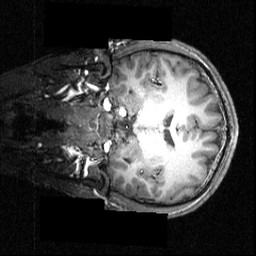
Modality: T1w
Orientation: coronal
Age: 18
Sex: male
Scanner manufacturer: siemens
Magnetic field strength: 3.951 T
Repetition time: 1.5 s
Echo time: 0.00335 s